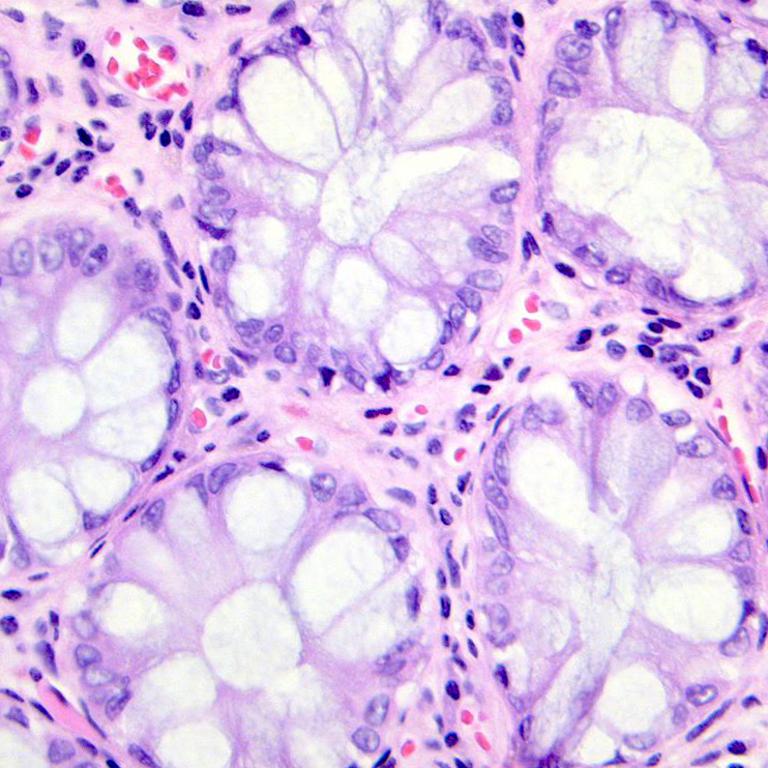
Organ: colon
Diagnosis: benign